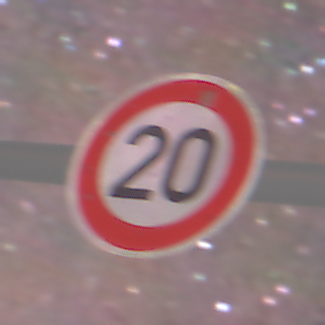
Verkehrszeichen: Geschwindigkeit20
Umgebung: Outdoor, Suburban
Tageszeit: Night
Wetter: Clear
Licht: Artificial
Jahreszeit: NotSpecified
Kontrast: HighContrast